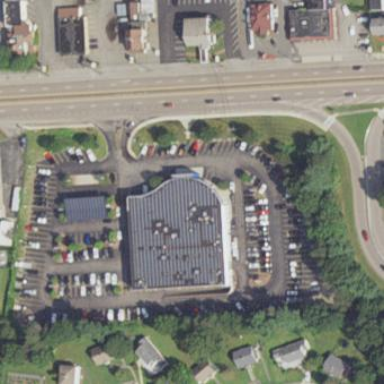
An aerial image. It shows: Car shop building.